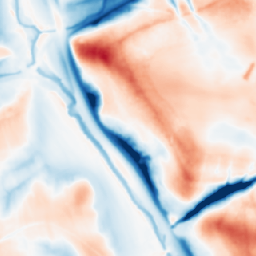
Category: multiscale
Decomposition family: dog_multiscale
Decomposition parameters: sigma_ratio: 2
n_scales: 4
base_sigma: 1
Upsampling method: nearest
Upsampling parameters: scale: 8
Upsampling scale: 8